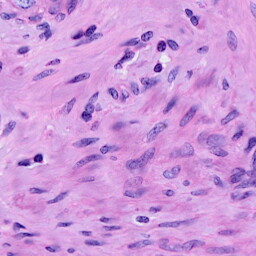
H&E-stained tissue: Cervix